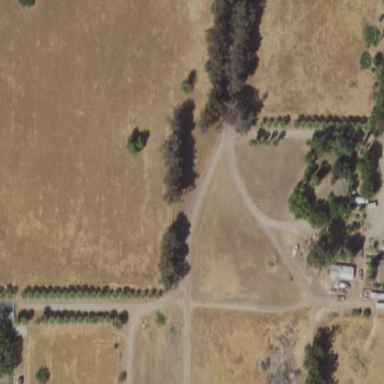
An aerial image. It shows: Farmyard area.